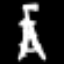
Label: The Eiffel Tower